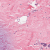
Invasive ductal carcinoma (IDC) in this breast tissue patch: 0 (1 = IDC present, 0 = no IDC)